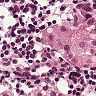
Metastatic tissue present: yes